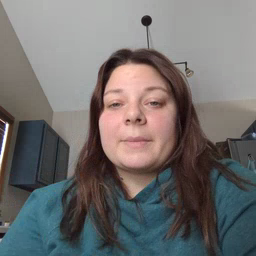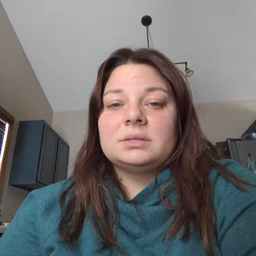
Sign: pajamas